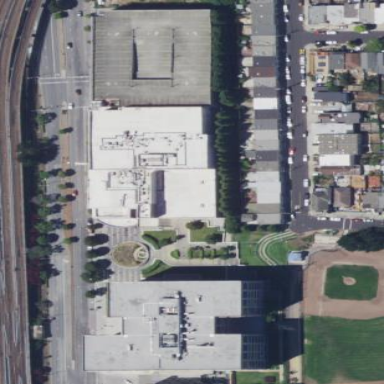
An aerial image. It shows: Cinema building.